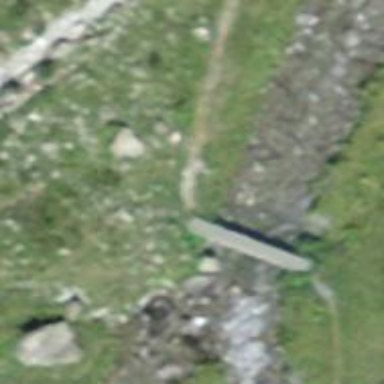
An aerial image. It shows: Path on bridge.